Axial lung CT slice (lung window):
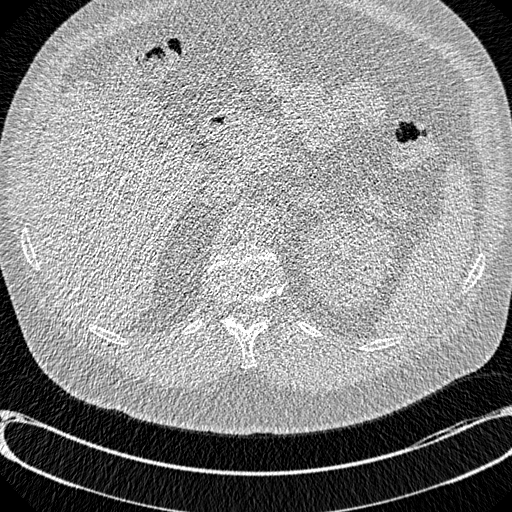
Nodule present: no